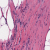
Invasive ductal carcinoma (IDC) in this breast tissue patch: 0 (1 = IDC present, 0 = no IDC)